Question: I have a document embedded in a list, and I need to query for documents matching the value of a series of Strings.
My document:

As you can see, I have a regular document. Inside that document is "categories" which is of an unknown length per document. Inside categories I have "confidence" and "title". I need to query to find documents which have a titles matching a list of title I have in an ArrayList. The query I thought would work is:
'FOR document IN documents FILTER document.categories.title IN @categories RETURN article'
@categories is an ArrayList with a list of titles. If any of the titles in the ArrayList are in the document, I would like it to be returned.
This query seems to be returning 'null'. I don't think it is getting down to the level of comparing the ArrayList to the "title" field in my document. I know I can access the "categories" list using '[#]' but I don't know how to search for the "title"s in "categories".
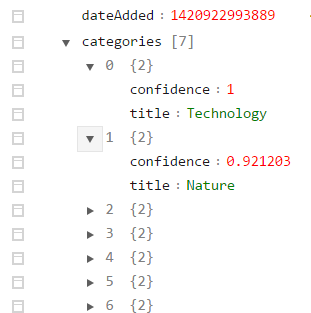
Answer: The query
'''
FOR document IN documents
FILTER document.categories.title IN @categories
RETURN article
'''
would work if 'document.categories' is a scalar, but it will not work if 'document.categories' is an array. The reason is that the array on the left-hand side of the 'IN' operator will not be auto-expanded.
To find the documents the query could be rewritten as follows:
'''
FOR document IN documents
FILTER document.categories[*].title IN @categories
RETURN document
'''
or
'''
FOR document IN documents
LET titles = (
FOR category IN document.categories
RETURN category.title
)
FILTER titles IN @categories
RETURN document
'''
Apart from that, 'article' will be unknown unless there is a collection named 'article'. It should probably read 'document' or 'document.article'.